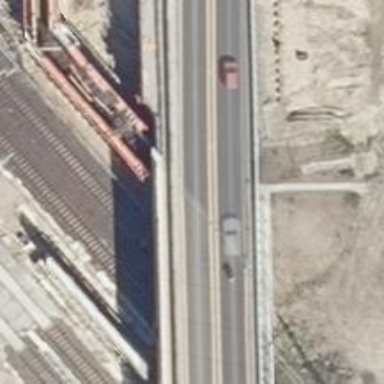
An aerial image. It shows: Motorway bridge.